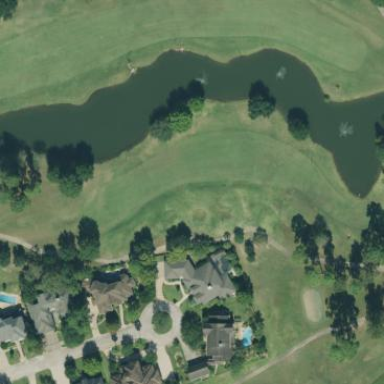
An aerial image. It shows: Water hazard on golf course. The hazard is natural water feature.